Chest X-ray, AP view. Patient: 54 years old, sex F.
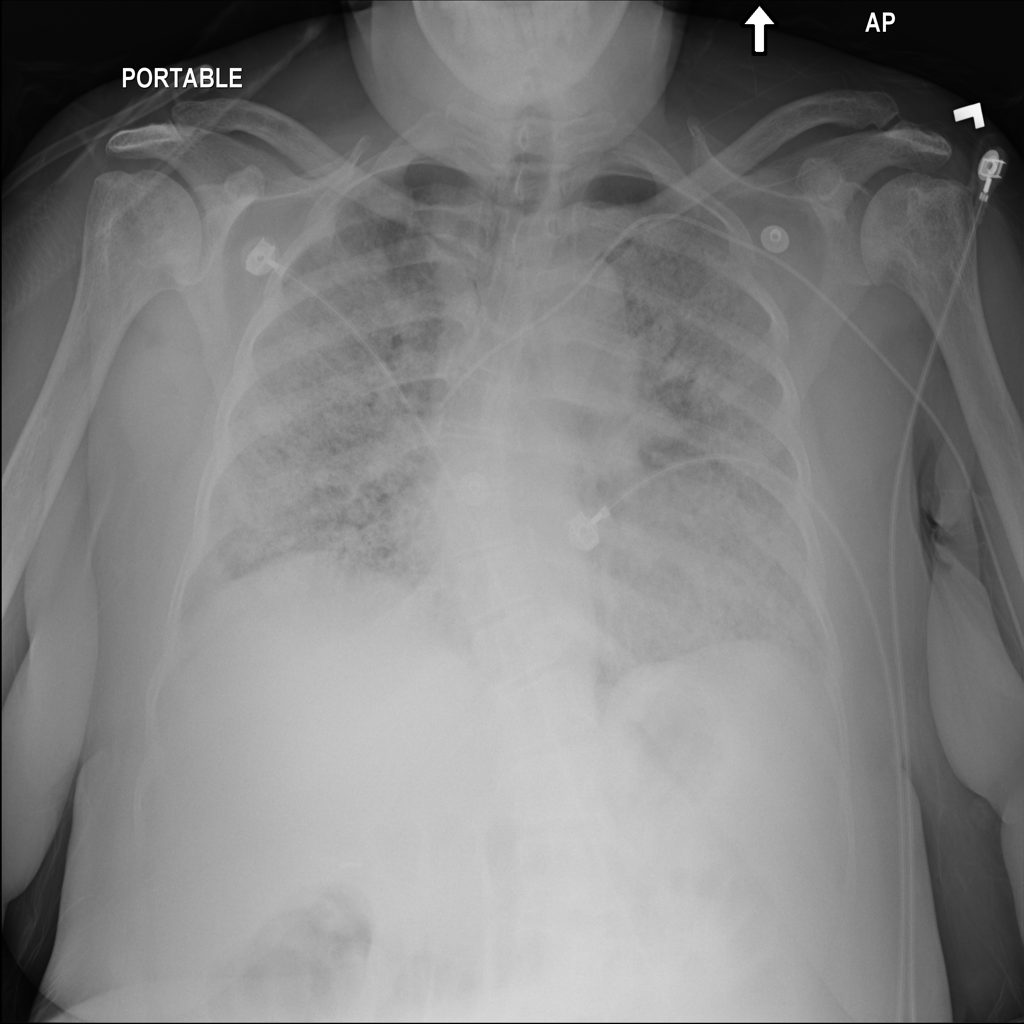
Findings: Infiltration